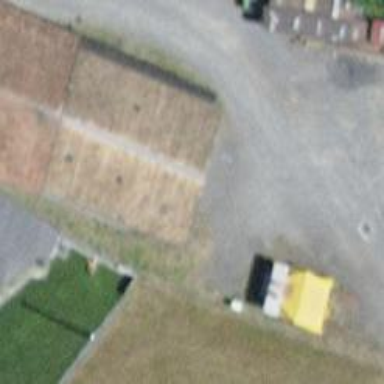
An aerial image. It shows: Rural barn.